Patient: sex M, age 45
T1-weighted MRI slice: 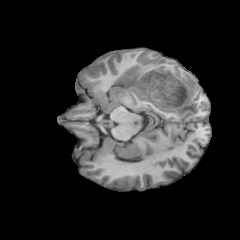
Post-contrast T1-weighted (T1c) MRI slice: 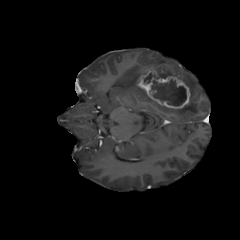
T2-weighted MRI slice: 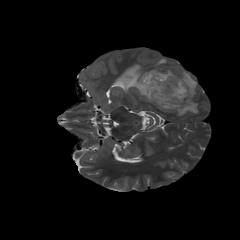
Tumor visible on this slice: yes
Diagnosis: Glioblastoma, IDH-wildtype
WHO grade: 4